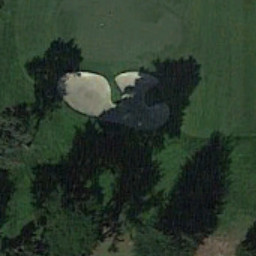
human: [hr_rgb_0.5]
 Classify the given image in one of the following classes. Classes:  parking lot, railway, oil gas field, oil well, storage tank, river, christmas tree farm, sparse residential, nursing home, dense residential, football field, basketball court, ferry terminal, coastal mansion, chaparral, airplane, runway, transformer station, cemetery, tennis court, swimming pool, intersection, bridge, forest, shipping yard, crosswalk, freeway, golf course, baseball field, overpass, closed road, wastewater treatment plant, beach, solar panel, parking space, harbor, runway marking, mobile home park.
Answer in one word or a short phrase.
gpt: golf course